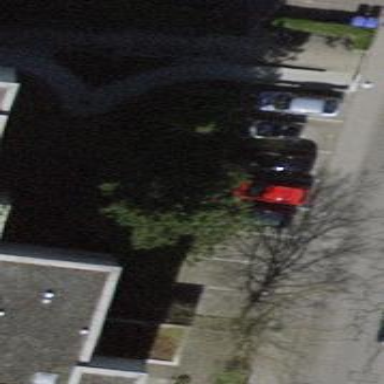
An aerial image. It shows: Street-side parking area.